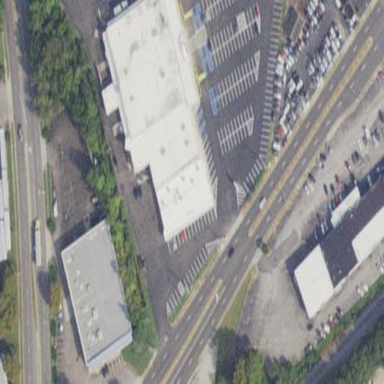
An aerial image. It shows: Retail building.